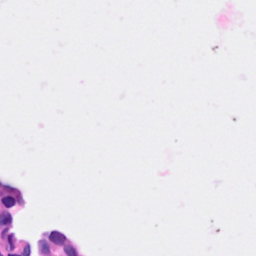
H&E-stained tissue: Breast